Question: We have a mix of VS 2013 Ultimate & Pro in our project. That leads to a problem:
When writing with Ultimate we have stopped adding empty lines between properties & methods because the code lens inserts ~empty rows~ (see pic).

The problem is that it looks like a wall of code when someone using VS Pro reads it without the lens thing.
Question: Is there a way to get VS 2013 Pro to insert empty rows where the code lens would insert its stuff?
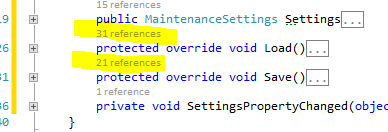
Answer: FYI: in Visual Studio 2015, CodeLens is now also available in Pro, so this issue only affects VS Pro.